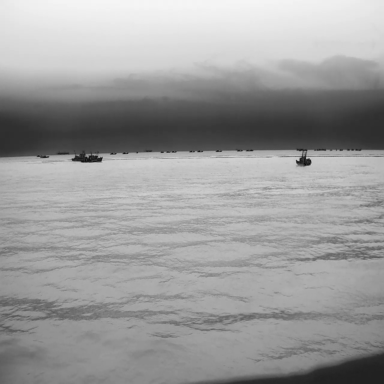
There are 14 bulk_carriers in the infrared image.